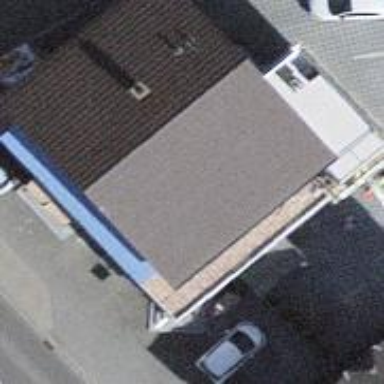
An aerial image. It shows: Fast food establishment.